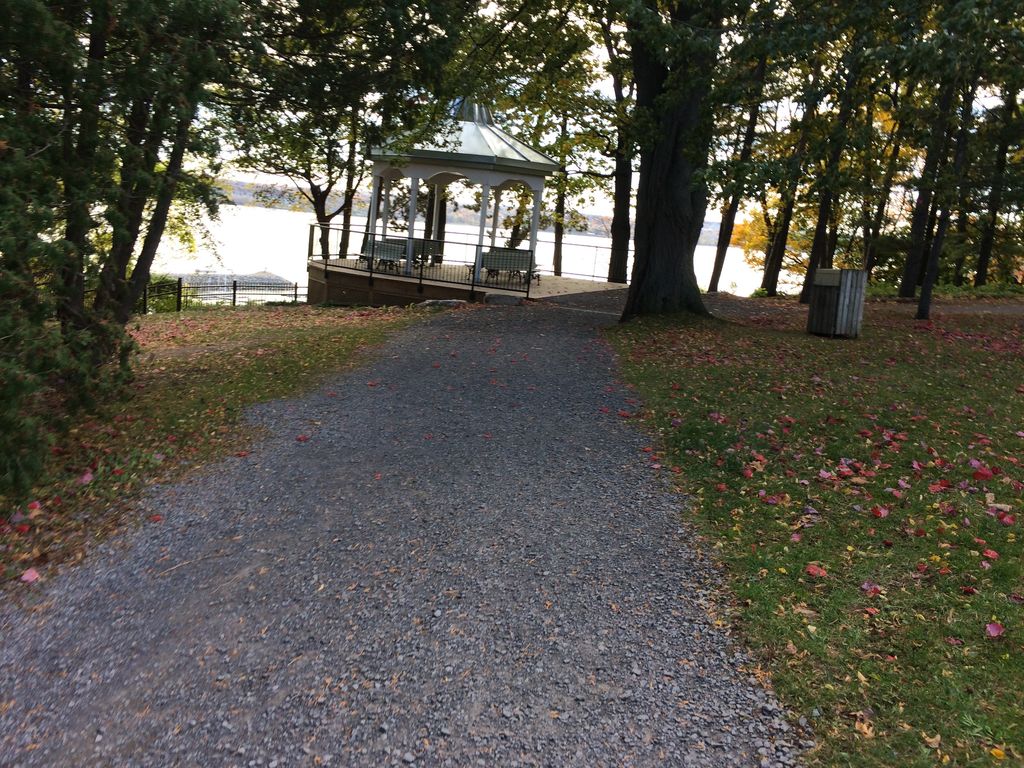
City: quebec_city